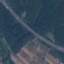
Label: Highway